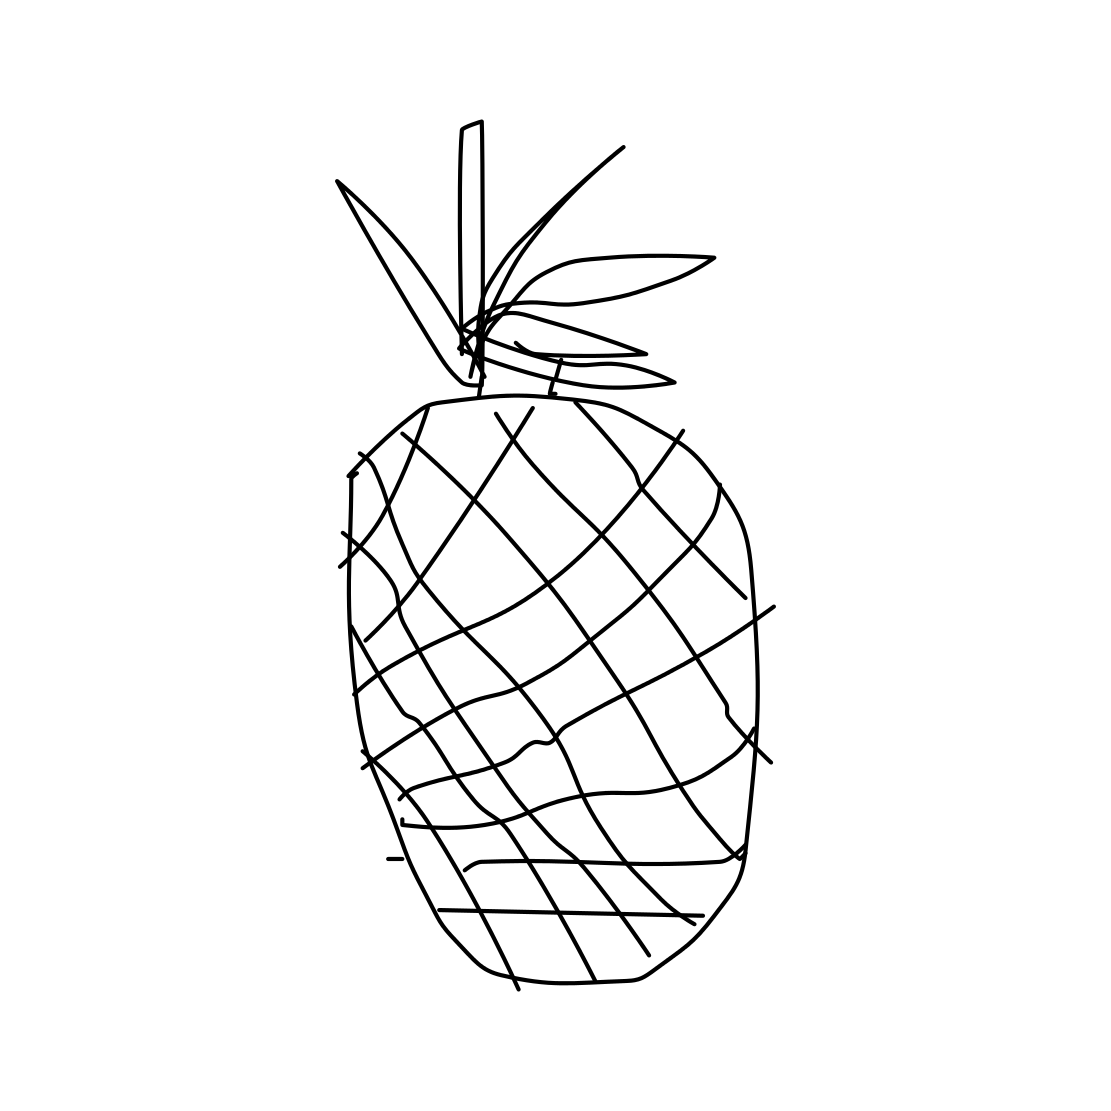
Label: pineapple